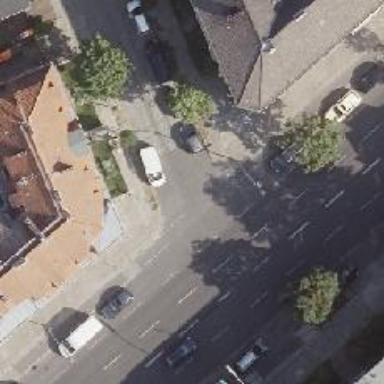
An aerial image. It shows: Unmarked crossing on footway.